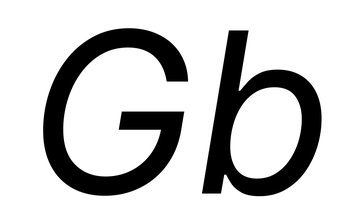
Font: Inter-Italic_Italic